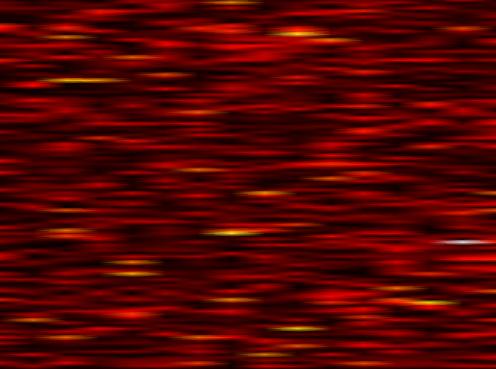
Label: OFDM